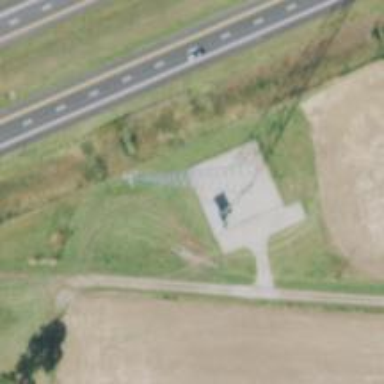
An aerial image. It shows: Mast tower used for communication.